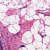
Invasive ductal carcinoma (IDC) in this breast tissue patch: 0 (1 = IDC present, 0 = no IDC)